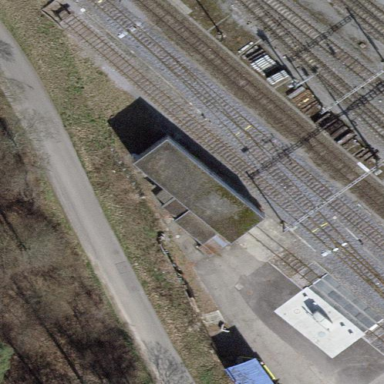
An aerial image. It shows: Transportation building.